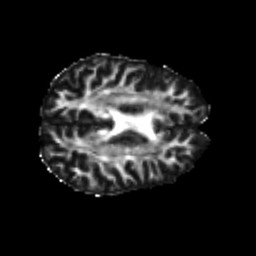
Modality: FA
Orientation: axial
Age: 22
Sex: female
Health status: healthy
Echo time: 0.074 s